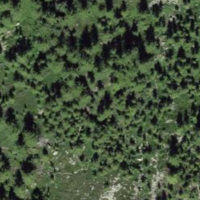
EUNIS habitat code: 44
Species observed at this site:
Saxicola rubicola